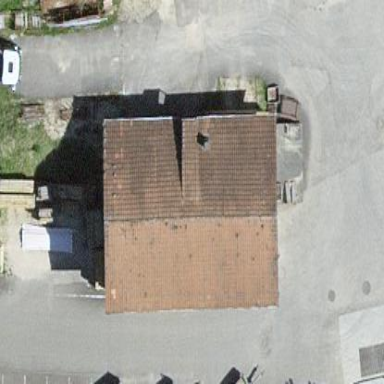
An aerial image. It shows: Warehouse building.